Question: I use the play framework 2.3.8 and I'm trying to change a certain text value next to a button. The button gets dynamically added via a generated list, so I am not able to find the correct text that is next to the button.
This is what it looks like:

My view class gets a list of questions 'questionList: List[Question]' over which I iterate and put a bunch of buttons into my html:
'''
@for(question <- questionList){
<!-- Questions -->
<li class="list-group-item" >
<button type="button" class="btn btn-default" id="upvoteButton"
value="voteUp" style="width: 30px; height: 30px; text-align: center; vertical-align: center;">
<span class="glyphicon glyphicon-arrow-up" aria-hidden="true" style="color:orange"></span>
</button>
<span class="num"> @question.voteScore </span>
(...)
'''
In the class "num" is the actual voteScore for the question which I want to change on a button click. The id-tag is not helping, as the buttons get generated and therefore all have the same id-tag (Sidenote: Only the first id actually works, I guess the first button gets the unique id?).
My approach so far:
If I click on the 'num' itself I can change it's value:
'''
$(document).ready(function(){
$(document).on('click', '.num', function(){
$(this).html(111);
});
});
'''
But trying to accomplish this with a button click fails:
'''
$(document).ready(function(){
$(".btn-default").click(function(){
$(this).slideUp().slideDown();
console.log($('.num').html());
});
});
'''
The output of console.log always is 76, no matter which button I click. I am not able to find the button that is linked to the correct num. How do I accomplish that?
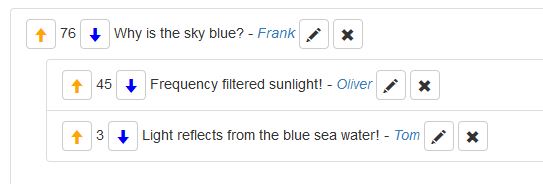
Answer: try this:-
'''
$(".btn-default").click(function(){
$(this).slideUp().slideDown();
$(this).next('.num').html('111');
});
'''
or also you can try:-
'''
$(".btn-default").click(function(){
$(this).slideUp().slideDown();
$(this).parent('li').find('.num').html('111');
});
'''